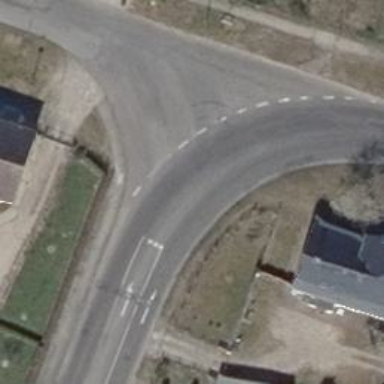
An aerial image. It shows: Secondary road with asphalt surface.